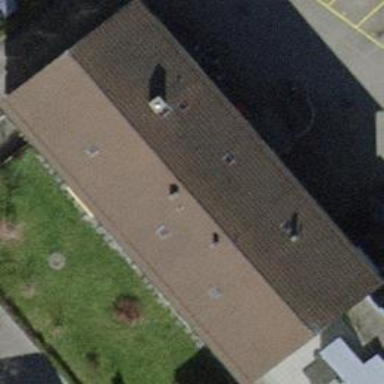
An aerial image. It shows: Tile-roofed apartment building.